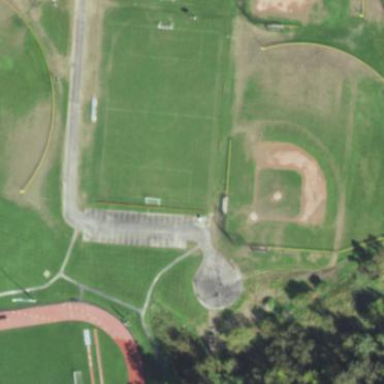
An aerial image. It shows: Soccer pitch for leisureland activities.